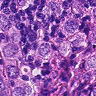
Metastatic tissue present: yes